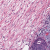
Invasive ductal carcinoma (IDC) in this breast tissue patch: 1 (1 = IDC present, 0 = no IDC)